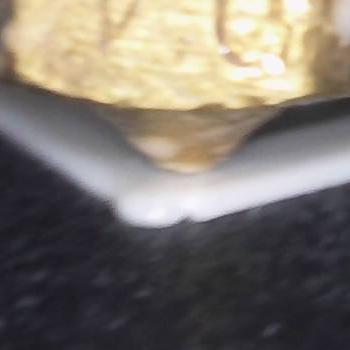
Flow rate: 224%